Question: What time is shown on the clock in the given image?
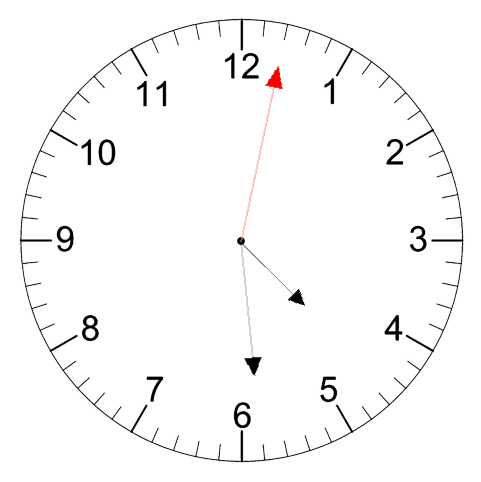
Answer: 04:29:02